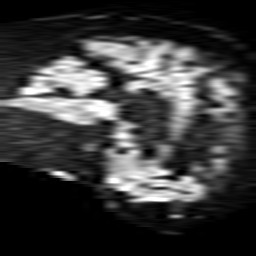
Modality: TRACE
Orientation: sagittal
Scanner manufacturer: philips
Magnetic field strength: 1.5 T
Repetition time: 3.4 s
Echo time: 0.09411 s